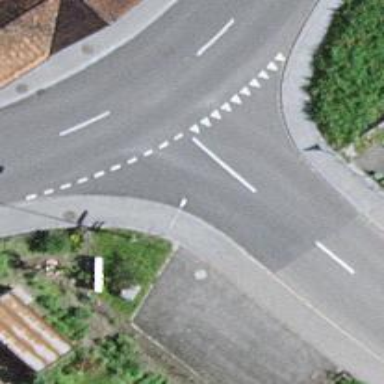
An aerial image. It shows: Asphalt footway.